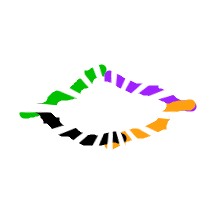
Shape: rhombus